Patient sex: F
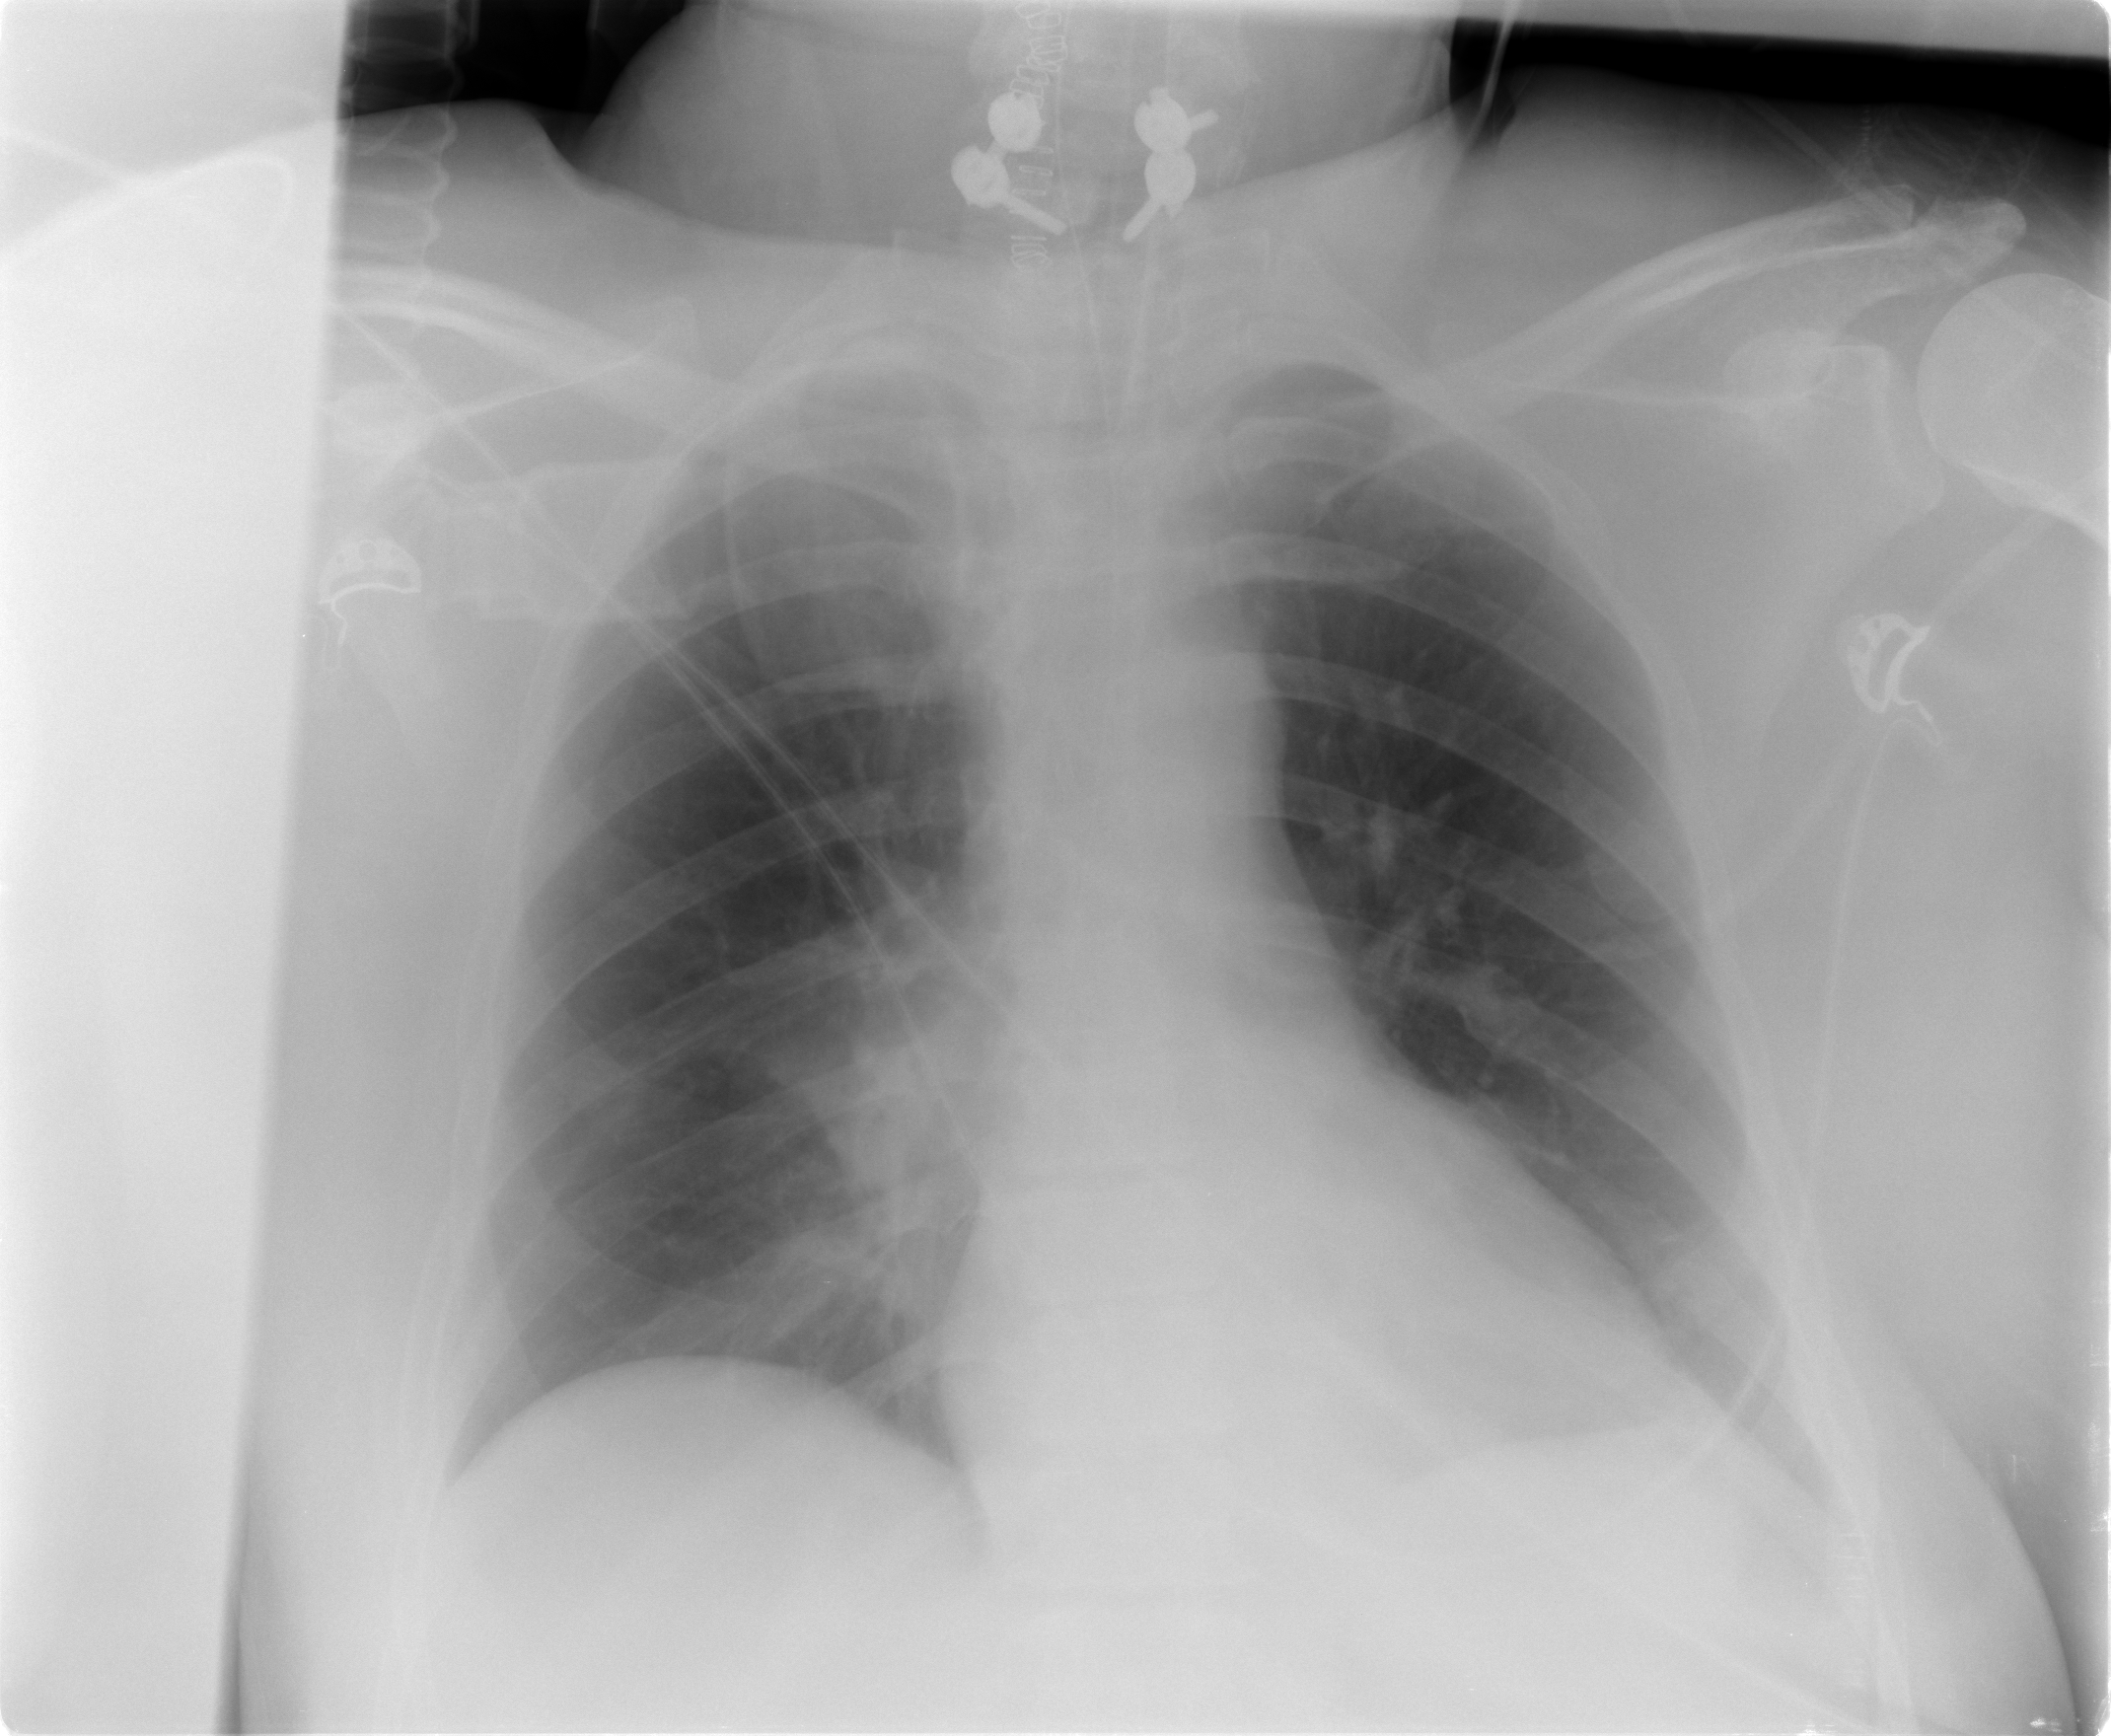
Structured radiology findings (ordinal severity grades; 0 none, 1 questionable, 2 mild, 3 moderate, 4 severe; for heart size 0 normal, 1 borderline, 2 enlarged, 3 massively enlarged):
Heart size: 0
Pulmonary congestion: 0
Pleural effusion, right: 2
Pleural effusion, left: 2
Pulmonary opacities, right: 2
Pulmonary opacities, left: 0
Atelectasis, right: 2
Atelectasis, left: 0